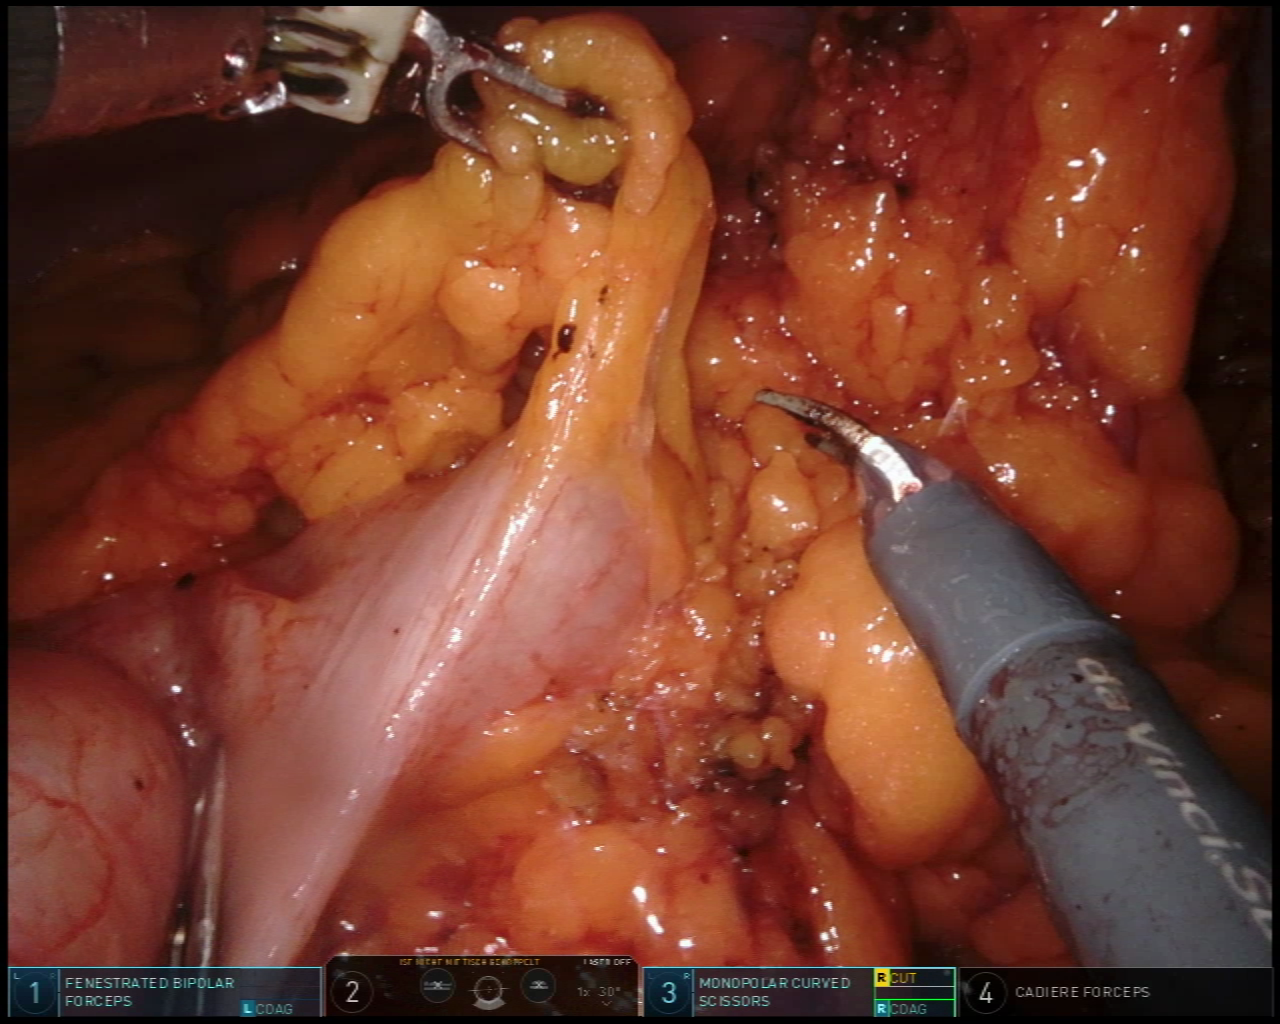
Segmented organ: colon
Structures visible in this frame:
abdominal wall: no
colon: yes
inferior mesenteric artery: no
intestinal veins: no
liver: no
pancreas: no
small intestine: no
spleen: no
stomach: no
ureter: no
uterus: no
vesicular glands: no